Question: I have a "news" div and a "banner" div.
I want user to see the "banner" div when page loads. This "banner" div should show over the "news" div, exactly over the position, covering the "news" div. So:
- How should I do to detect position of "news" div and show the "banner" div over, floating, without affecting the grid structure? - Any jQuery plugin that allows user to hide that div and never show again? w/ cookie?
Hope you've understood my idea. I leave an image:

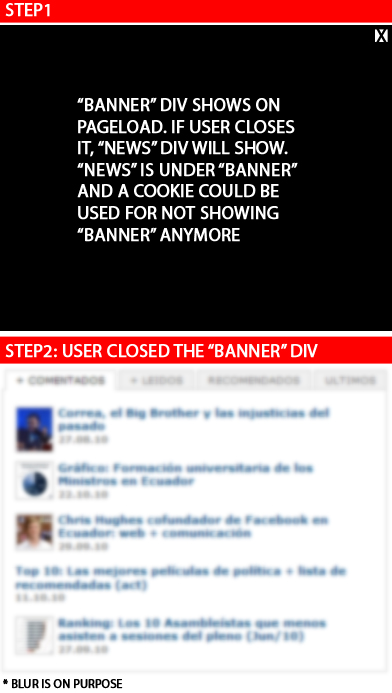
Answer: I realise this question has already been answered, but I thought I'd offer a slight alternative, using CSS, jQuery and the <URL>:
### html:
'''
<div class="container">
<div class="news">
<p>Lorem ipsum dolor sit amet...</p>
</div>
<div class="banner">
<p>Yet more text, this time it's the banner.</p>
<span class="close">X</span>
</div>
</div>
<div id="clear">Remove the cookie</div>
'''
### css:
'''
.container {
width: 80%;
min-height: 400px;
position: relative;
border: 4px solid #000;
}
.news {
width: 100%;
height: 100%;
}
.banner {
position: absolute;
top: 0;
left: 0;
right: 0;
bottom: 0;
background-color: #f00;
}
.close {
position: absolute;
top: 0;
right: 0;
border-left: 2px solid #fff;
border-bottom: 2px solid #fff;
width: 2em;
line-height: 2em;
text-align: center;
display: block;
cursor: pointer;
}
#clear {
width: 80%;
text-align: right;
color: #fff;
background-color: #999;
border: 4px solid #000;
border-top-width: 0;
font-family: arial, sans-serif;
cursor: pointer;
}
'''
### jQuery:
'''
$(document).ready(
function(){
if ($.cookie('closed')){
$('.banner').remove();
}
$('.close').click(
function(){
$(this).closest('.banner').remove();
$.cookie('closed',true, {expires: 30});
});
$('#clear').click(
function(){
$.cookie('closed',false, {expires: -200});
});
});
'''
<URL>.
A slightly more pleasing demo, with <URL>:
'''
$(document).ready(
function(){
if ($.cookie('closed')){
$('.banner').remove();
}
$('.close').click(
function(){
$(this)
.closest('.banner')
.animate(
{
'top':'120%'
}, 1500,
function(){
$(this).remove();
}
);
$.cookie('closed',true, {expires: 30});
});
$('#clear').click(
function(){
$.cookie('closed',false, {expires: -200});
});
});
'''
<URL>
---
with an afterthought, assuming that you get repeat visitors, it might be worth re-setting the cookie in the initial 'if' check, to ensure that they don't see the banner ever again (unless they leave more than 30 days between visits), changing it to:
'''
if ($.cookie('closed')){
$('.banner').remove();
$.cookie('closed',true,{expires: 30});
}
'''